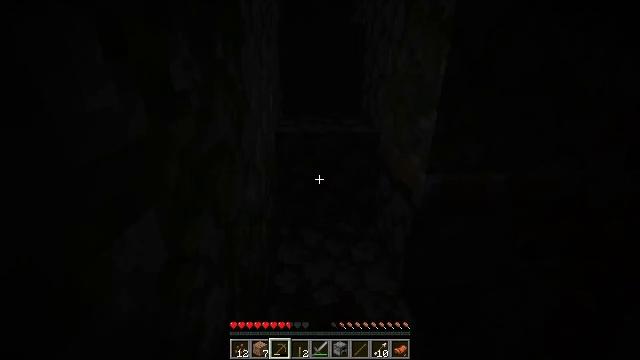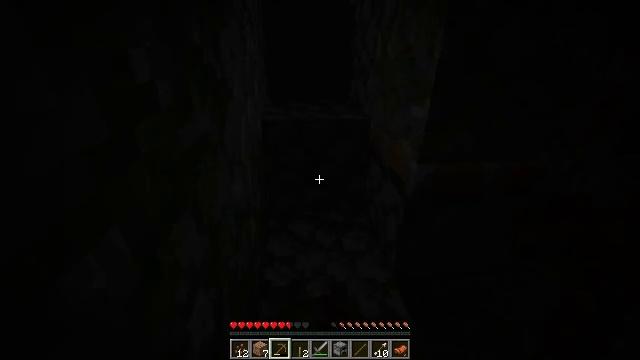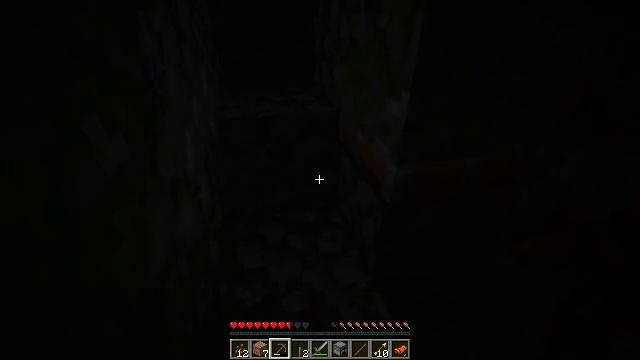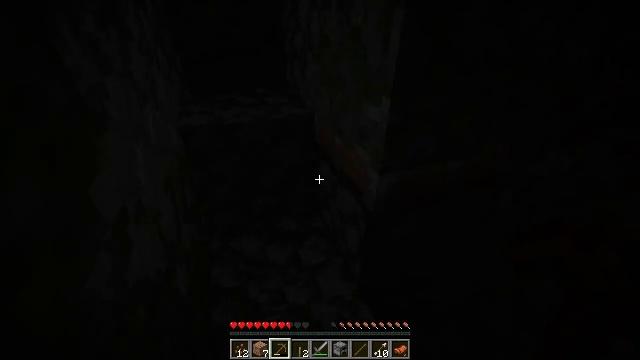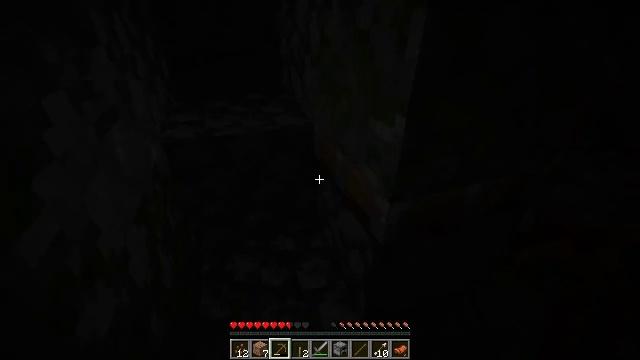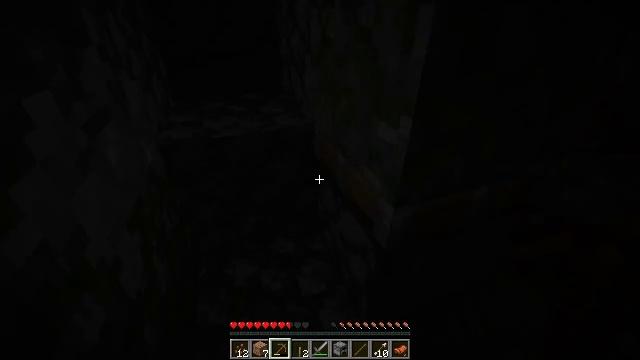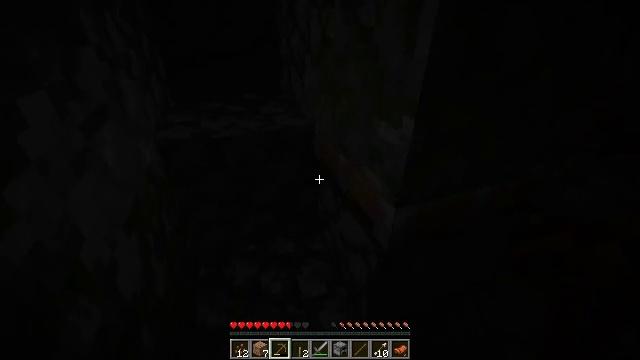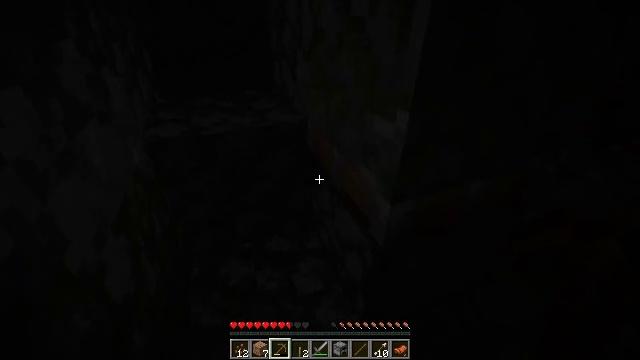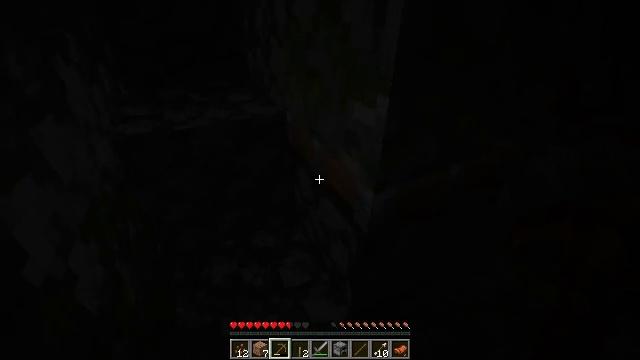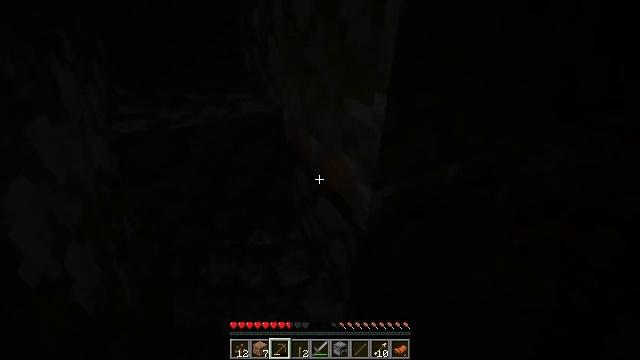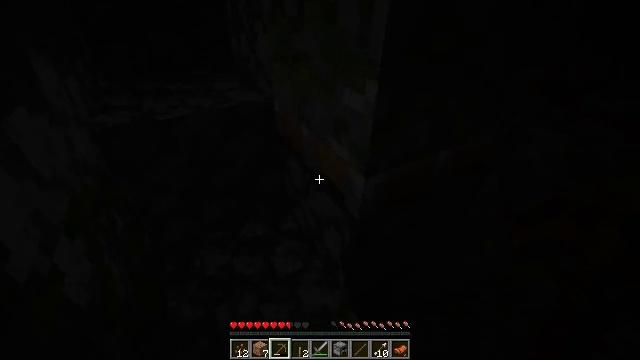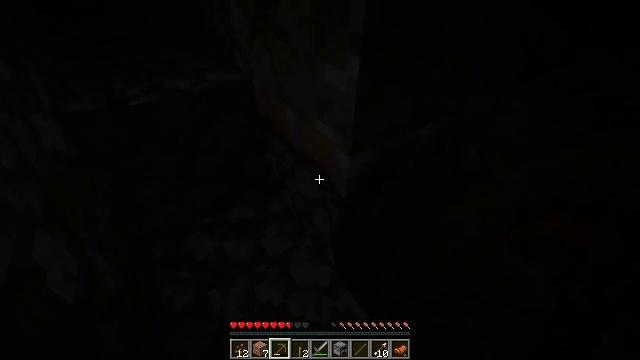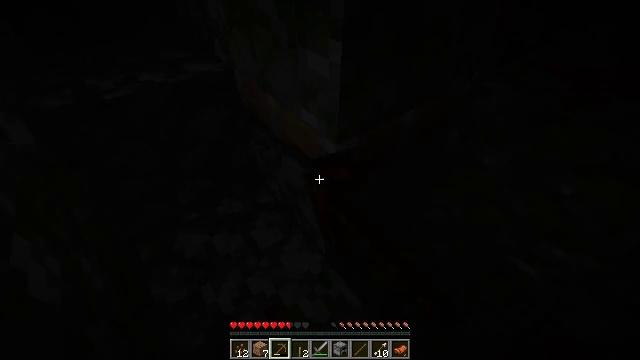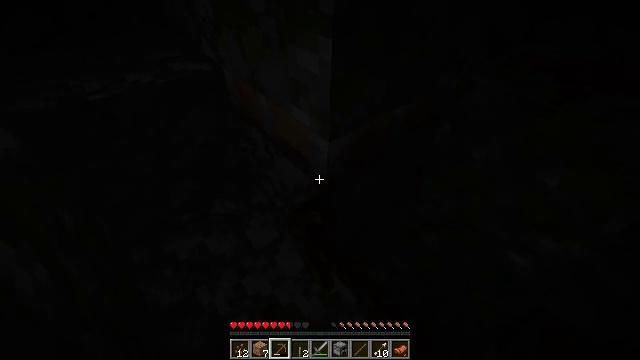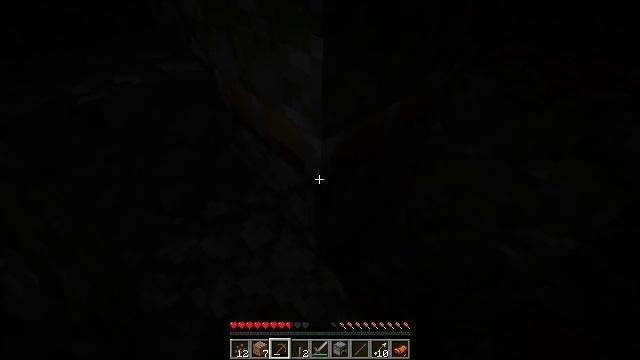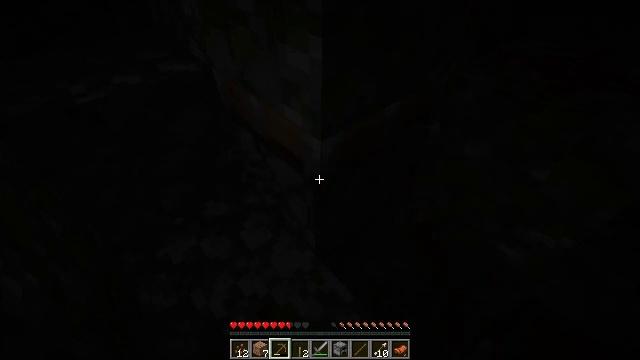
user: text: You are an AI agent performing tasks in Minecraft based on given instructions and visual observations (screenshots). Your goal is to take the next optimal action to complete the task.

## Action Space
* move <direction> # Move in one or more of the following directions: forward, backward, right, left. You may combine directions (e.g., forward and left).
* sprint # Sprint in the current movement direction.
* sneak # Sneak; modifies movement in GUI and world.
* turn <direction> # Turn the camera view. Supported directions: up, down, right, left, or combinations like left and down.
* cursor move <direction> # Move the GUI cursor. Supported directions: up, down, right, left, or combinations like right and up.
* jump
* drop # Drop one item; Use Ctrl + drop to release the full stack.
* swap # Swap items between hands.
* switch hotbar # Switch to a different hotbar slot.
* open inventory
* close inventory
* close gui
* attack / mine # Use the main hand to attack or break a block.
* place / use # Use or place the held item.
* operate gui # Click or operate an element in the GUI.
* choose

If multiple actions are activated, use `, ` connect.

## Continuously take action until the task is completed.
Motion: motion action
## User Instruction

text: Break the sticky piston to collect it.
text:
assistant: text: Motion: move forward, turn right and down
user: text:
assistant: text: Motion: move forward, turn right and down
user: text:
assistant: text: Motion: move forward, turn right
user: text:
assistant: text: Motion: no_op
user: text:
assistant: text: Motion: no_op
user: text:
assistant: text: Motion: no_op
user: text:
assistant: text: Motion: turn right
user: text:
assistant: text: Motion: turn right and down
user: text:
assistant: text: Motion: no_op
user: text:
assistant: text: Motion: turn right and down
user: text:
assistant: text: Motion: turn right and down, attack / mine
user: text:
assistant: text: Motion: turn right and down, attack / mine
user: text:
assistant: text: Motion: turn right, attack / mine
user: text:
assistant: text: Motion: turn right, attack / mine
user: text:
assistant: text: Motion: attack / mine
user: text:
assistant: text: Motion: attack / mine
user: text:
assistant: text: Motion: attack / mine
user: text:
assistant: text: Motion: attack / mine
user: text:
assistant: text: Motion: attack / mine
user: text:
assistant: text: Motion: attack / mine
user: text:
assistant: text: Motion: attack / mine
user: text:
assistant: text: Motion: attack / mine
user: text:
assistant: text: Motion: attack / mine
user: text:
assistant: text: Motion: attack / mine
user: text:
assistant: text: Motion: attack / mine
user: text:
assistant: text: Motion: attack / mine
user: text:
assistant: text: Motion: attack / mine
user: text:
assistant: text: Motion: attack / mine
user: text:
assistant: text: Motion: attack / mine
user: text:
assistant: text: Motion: attack / mine